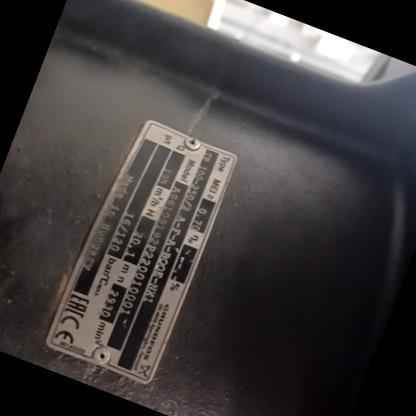
Klasa: tabliczka-znamionowa